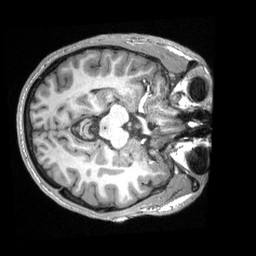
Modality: T1w
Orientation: axial
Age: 21
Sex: male
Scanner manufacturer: siemens
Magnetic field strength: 3 T
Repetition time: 2.3 s
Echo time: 0.00308 s